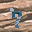
Label: 7